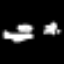
Label: airplane